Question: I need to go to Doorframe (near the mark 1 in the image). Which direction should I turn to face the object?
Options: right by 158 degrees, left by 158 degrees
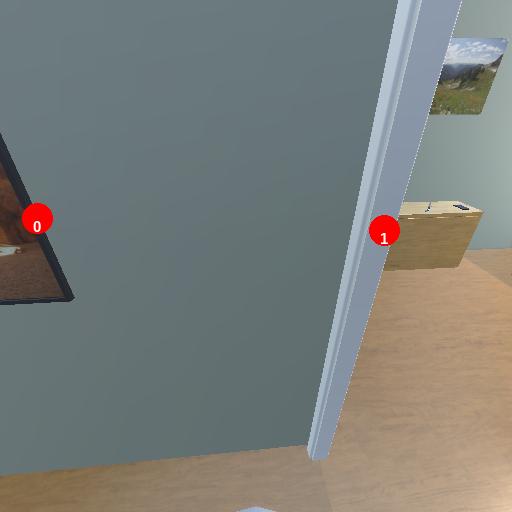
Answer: right by 158 degrees